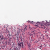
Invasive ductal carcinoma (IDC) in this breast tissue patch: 1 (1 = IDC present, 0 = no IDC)